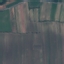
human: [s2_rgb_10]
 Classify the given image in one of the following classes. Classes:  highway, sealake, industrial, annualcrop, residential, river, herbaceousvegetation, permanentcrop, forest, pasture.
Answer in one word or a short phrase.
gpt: PermanentCrop